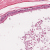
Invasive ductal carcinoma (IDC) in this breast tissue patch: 0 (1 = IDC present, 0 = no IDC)